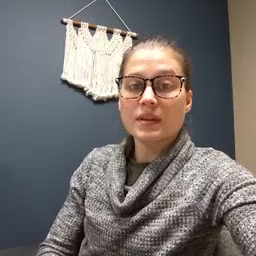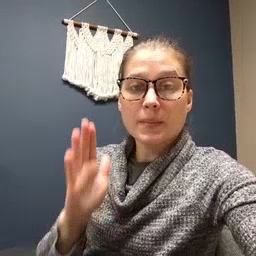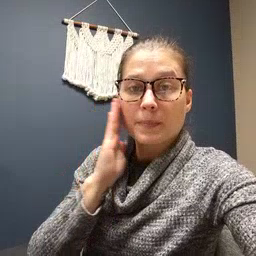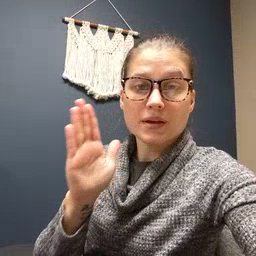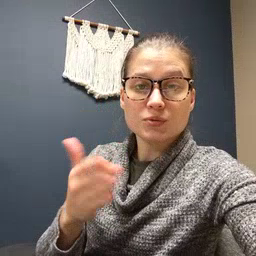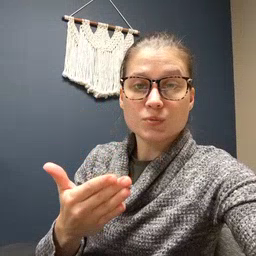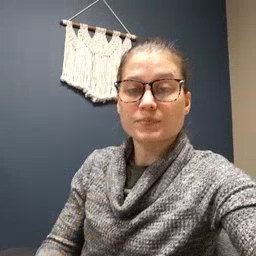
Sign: bedroom